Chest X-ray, PA view. Patient: 79 years old, sex M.
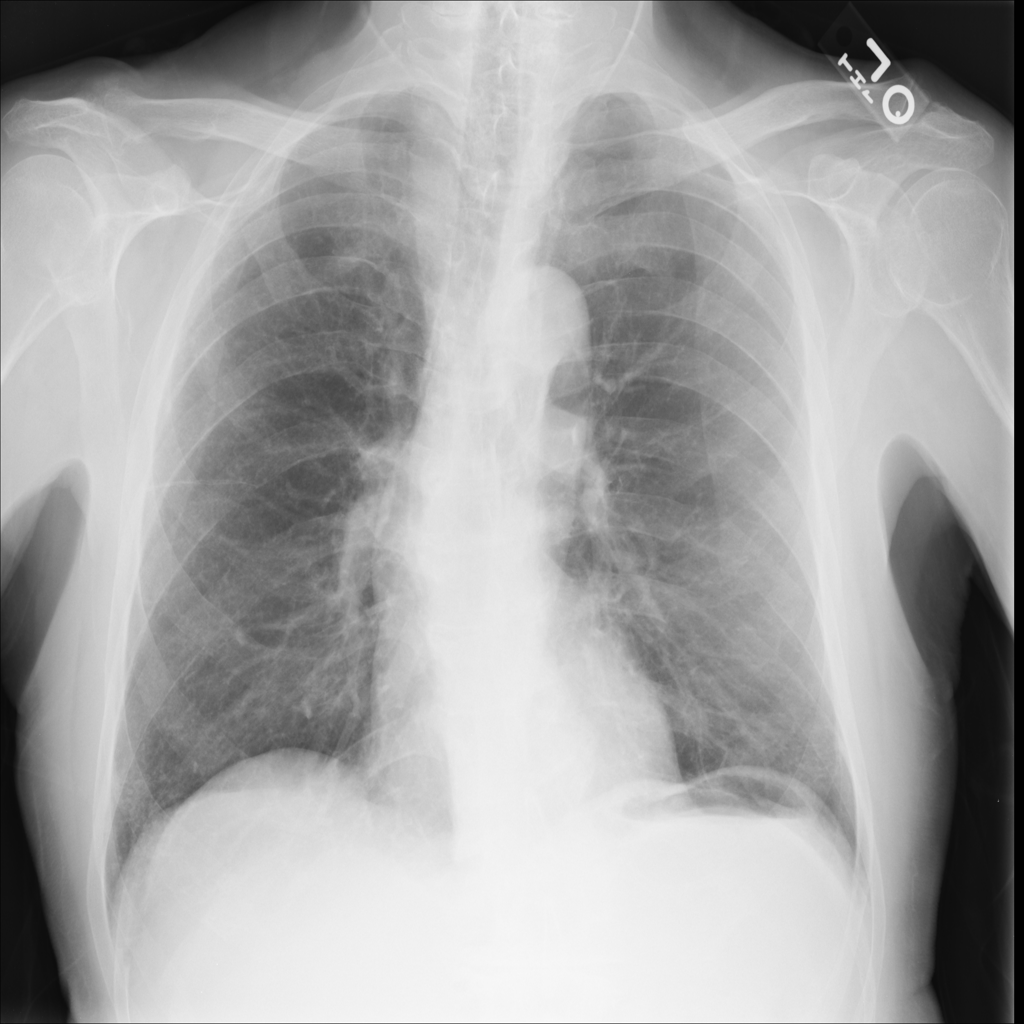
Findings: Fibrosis